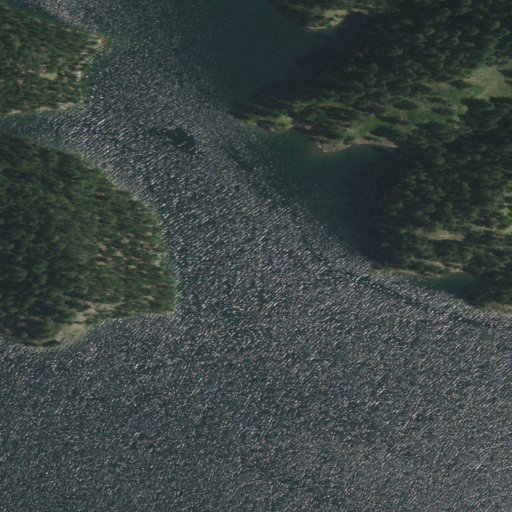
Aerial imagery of valley in South Dakota named Boarding House Gulch containing open water and evergreen forest